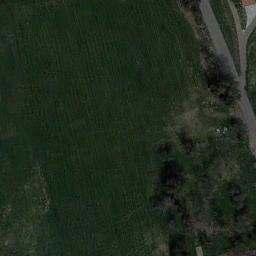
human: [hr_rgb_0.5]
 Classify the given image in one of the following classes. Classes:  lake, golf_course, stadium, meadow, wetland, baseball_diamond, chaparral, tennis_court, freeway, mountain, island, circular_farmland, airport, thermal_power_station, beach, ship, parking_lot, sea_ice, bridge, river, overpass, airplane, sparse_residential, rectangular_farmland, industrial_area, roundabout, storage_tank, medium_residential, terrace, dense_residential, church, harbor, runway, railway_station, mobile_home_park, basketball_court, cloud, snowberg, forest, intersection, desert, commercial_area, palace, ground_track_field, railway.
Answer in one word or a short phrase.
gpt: meadow